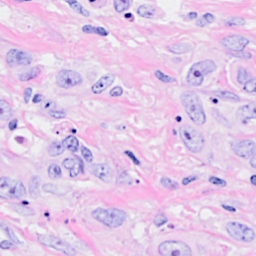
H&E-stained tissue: Breast